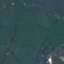
Land use / land cover class: Pasture